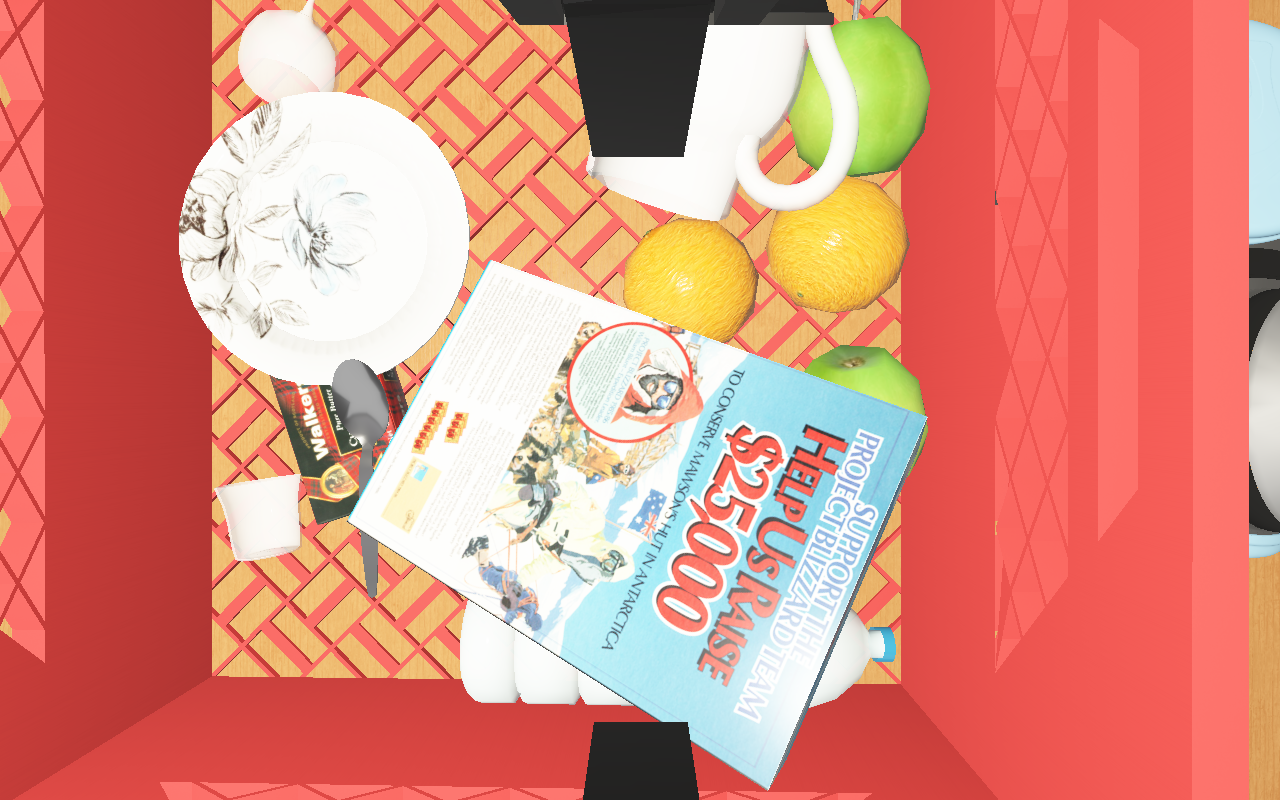
Objects in the scene:
carafe
water bottle
apple
apple
orange
plate
jam jar
cereal box